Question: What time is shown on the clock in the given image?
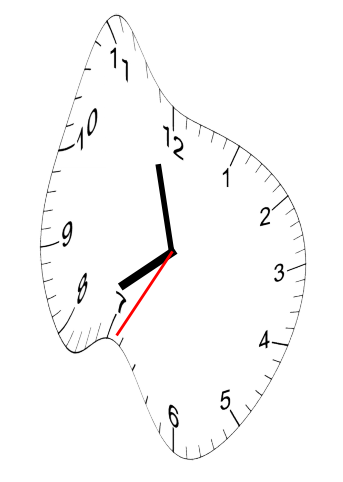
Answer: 07:57:35